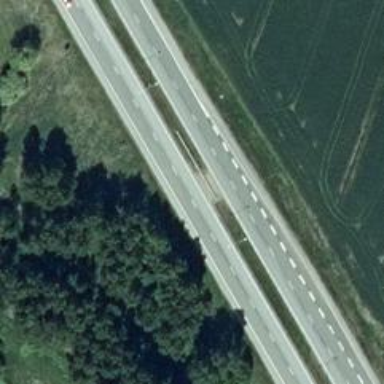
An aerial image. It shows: Asphalt motorway.